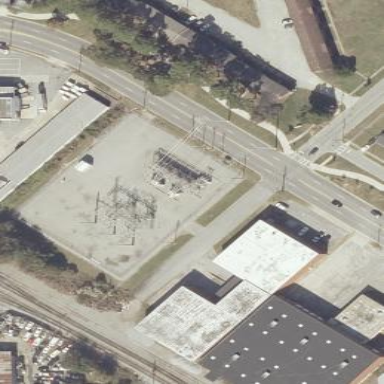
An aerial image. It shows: Distribution substation surrounded by fence.